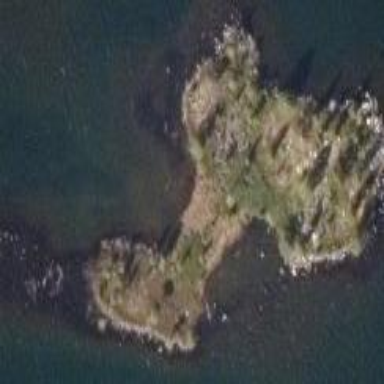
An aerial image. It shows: Islet.